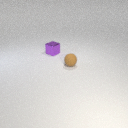
small brown rubber sphere in front of small purple metal cube